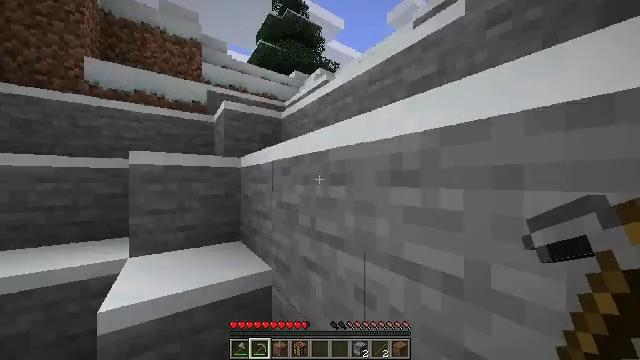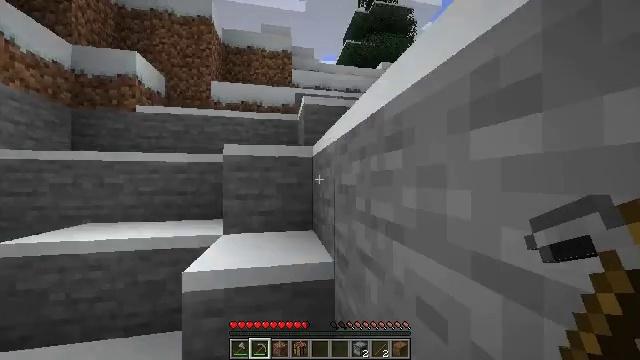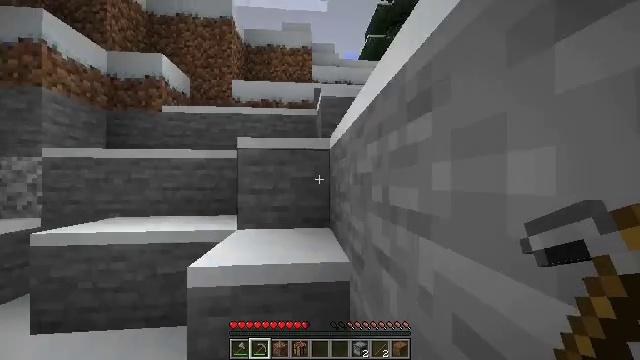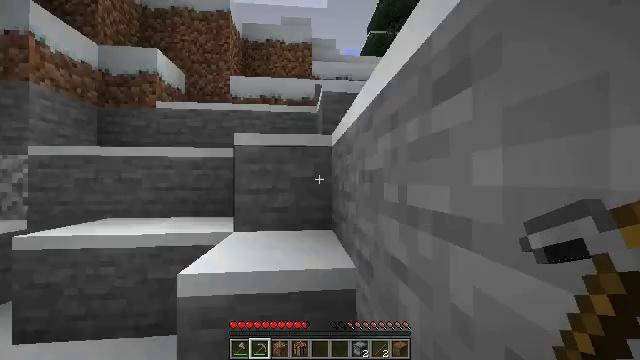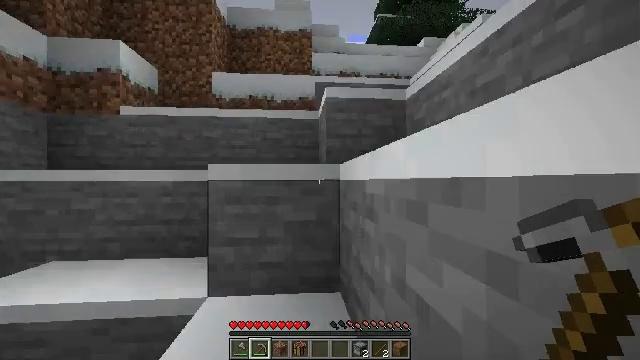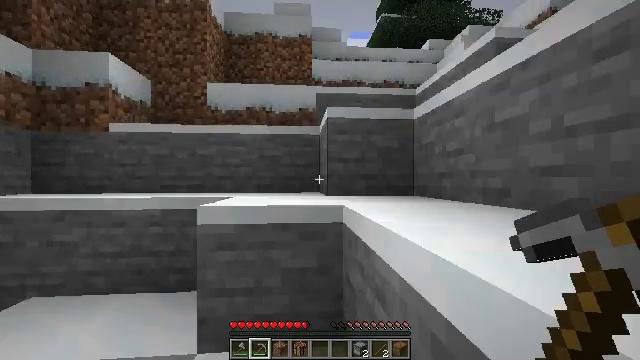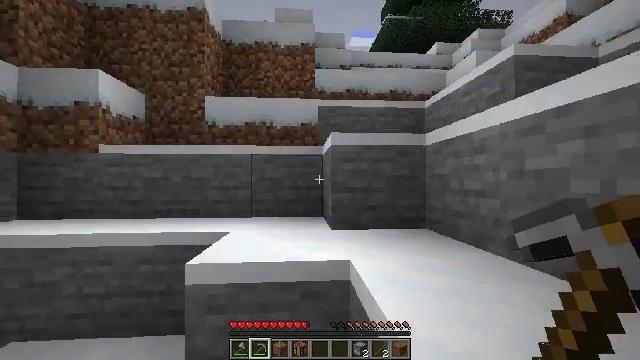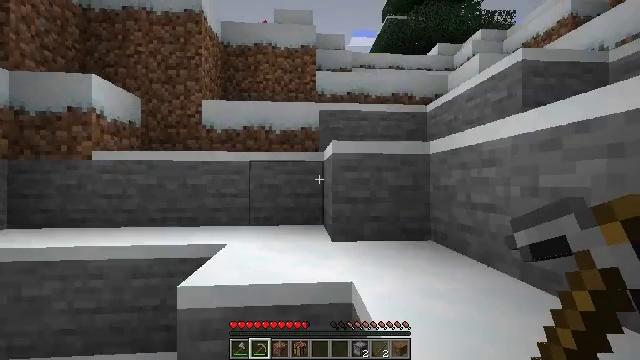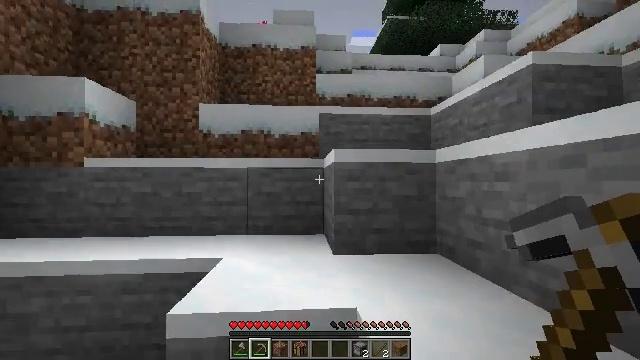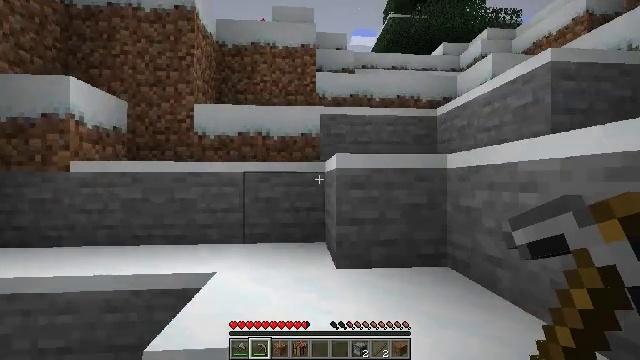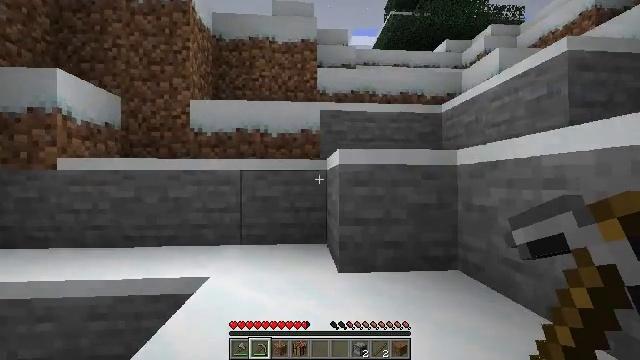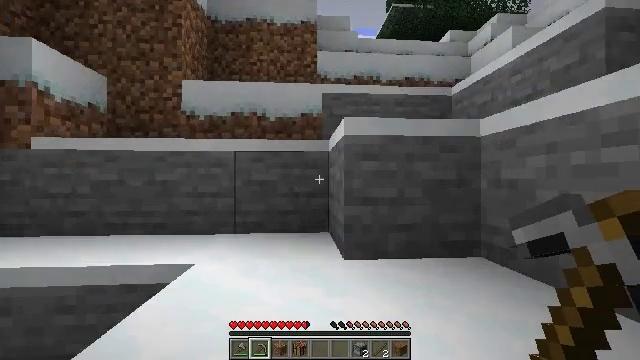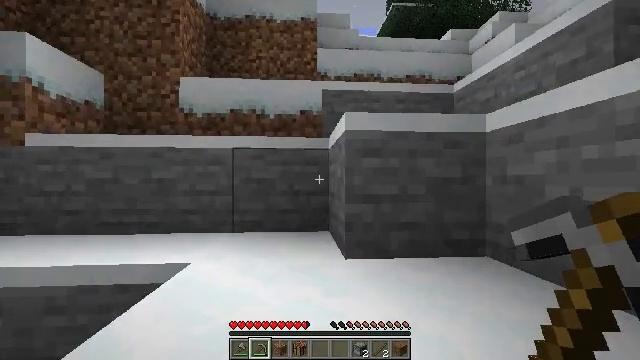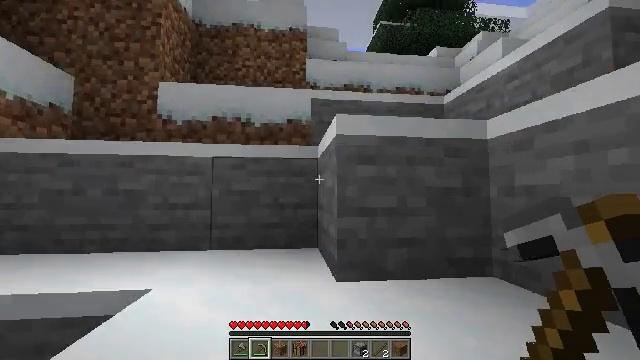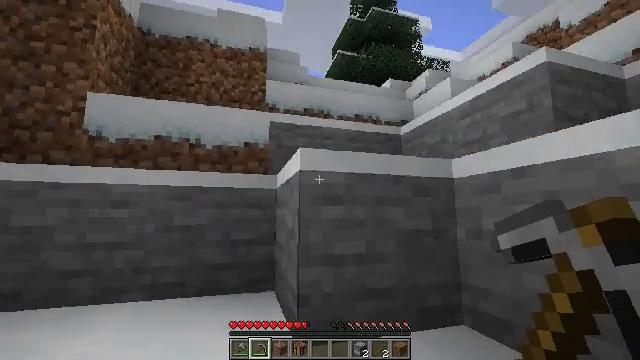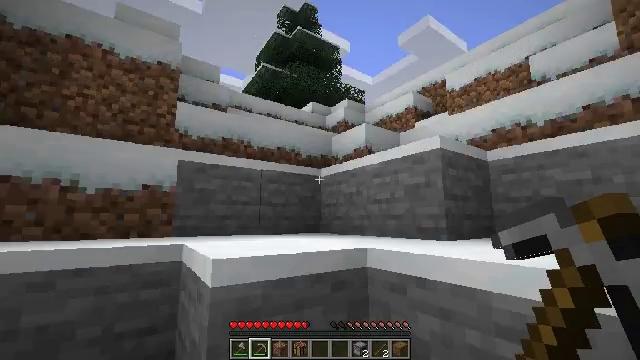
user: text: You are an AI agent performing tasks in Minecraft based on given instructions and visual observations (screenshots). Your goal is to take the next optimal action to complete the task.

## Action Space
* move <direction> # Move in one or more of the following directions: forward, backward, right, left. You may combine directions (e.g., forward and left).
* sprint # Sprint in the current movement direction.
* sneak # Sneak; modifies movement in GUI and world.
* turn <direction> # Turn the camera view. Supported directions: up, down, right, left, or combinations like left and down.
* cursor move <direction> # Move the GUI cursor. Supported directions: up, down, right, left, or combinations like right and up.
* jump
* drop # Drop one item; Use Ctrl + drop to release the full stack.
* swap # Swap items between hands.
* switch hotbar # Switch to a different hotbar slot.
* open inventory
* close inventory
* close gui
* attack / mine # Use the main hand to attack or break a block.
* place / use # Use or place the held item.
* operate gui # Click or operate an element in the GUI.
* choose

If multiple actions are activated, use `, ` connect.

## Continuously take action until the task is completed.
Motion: motion action
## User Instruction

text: Attack the bookshelf to recycle it.
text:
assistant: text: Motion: move forward, sprint, turn left, jump
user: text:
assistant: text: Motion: move forward, sprint, turn left, jump
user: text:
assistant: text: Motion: move forward, sprint, jump
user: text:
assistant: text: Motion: move forward, sprint, jump
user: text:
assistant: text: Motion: move forward, sprint, jump
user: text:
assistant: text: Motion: move forward, sprint, jump
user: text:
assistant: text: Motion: move forward, sprint, jump
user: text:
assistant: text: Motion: move forward, sprint, jump
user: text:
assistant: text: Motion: move forward, sprint, jump
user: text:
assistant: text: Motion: move forward, sprint, jump
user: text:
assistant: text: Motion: move forward, sprint, jump
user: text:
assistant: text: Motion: move forward, sprint, jump
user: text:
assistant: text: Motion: move forward, sprint, turn right and up, jump
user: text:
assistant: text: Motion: move forward, sprint, turn right and up, jump
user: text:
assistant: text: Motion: move forward, sprint, turn right and up, jump
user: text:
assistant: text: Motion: move forward, sprint, turn right, jump
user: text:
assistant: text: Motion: move forward, sprint, turn right, jump
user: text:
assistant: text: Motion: move forward, sprint, jump
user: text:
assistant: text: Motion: move forward, sprint, jump
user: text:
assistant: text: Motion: move forward, sprint, jump
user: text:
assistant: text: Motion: move forward, sprint, turn left, jump
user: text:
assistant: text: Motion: move forward, sprint, turn left, jump
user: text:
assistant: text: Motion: move forward, sprint, turn left, jump
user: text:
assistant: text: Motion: move forward, sprint, turn left, jump
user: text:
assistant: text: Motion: move forward, sprint, turn left, jump
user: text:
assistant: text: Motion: move forward, sprint, turn left, jump
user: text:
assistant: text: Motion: move forward, sprint, turn left, jump
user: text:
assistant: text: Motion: move forward, sprint, turn left, jump
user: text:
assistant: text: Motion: move forward, sprint, turn left, jump
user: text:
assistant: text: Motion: move forward, sprint, turn left, jump